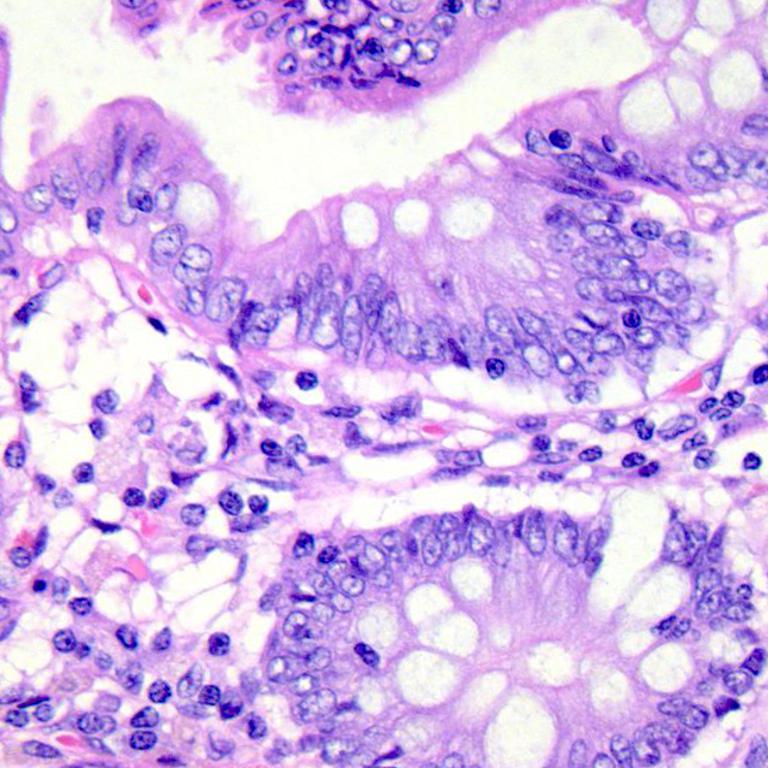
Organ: colon
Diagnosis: benign